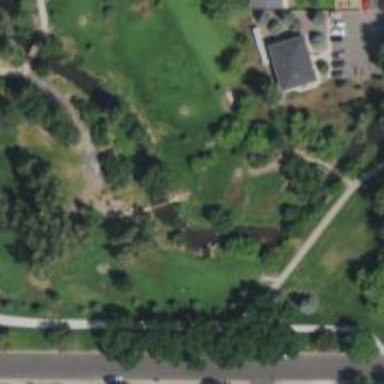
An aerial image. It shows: Disc golf hole.